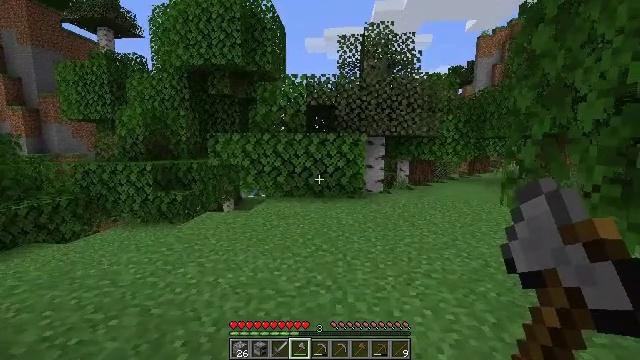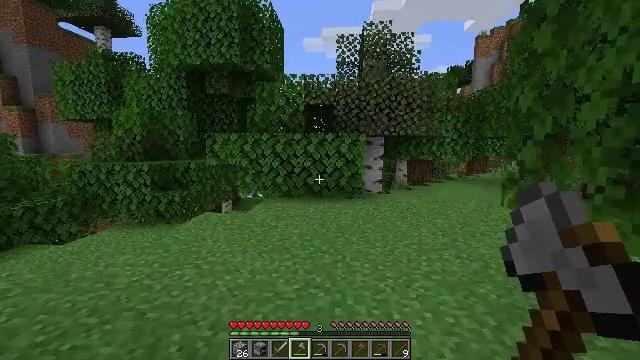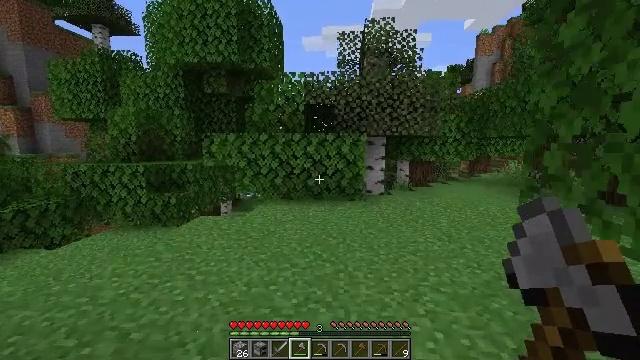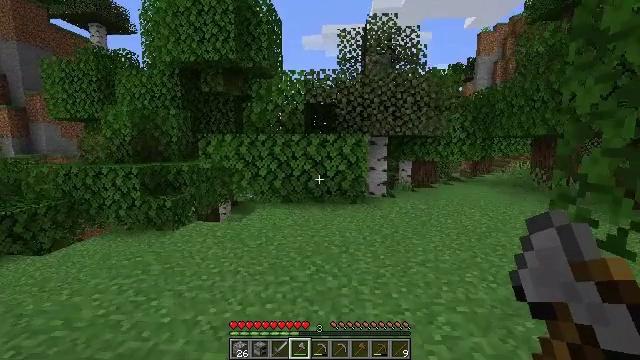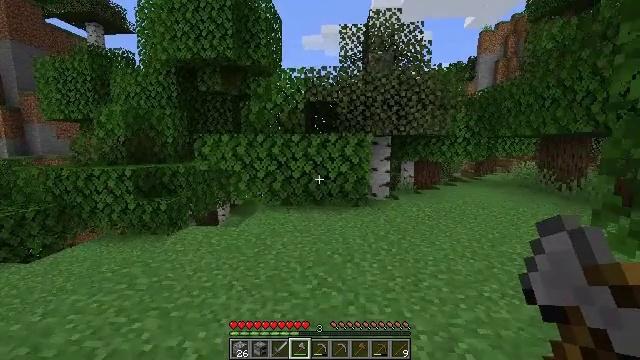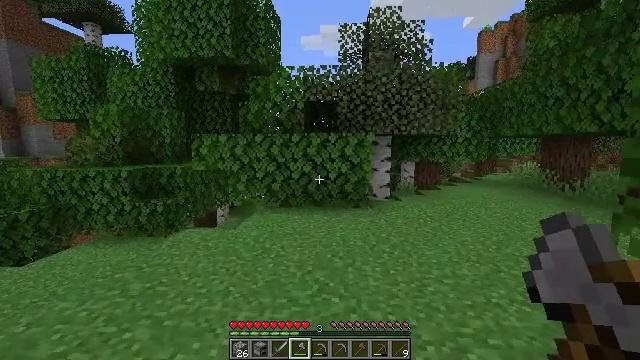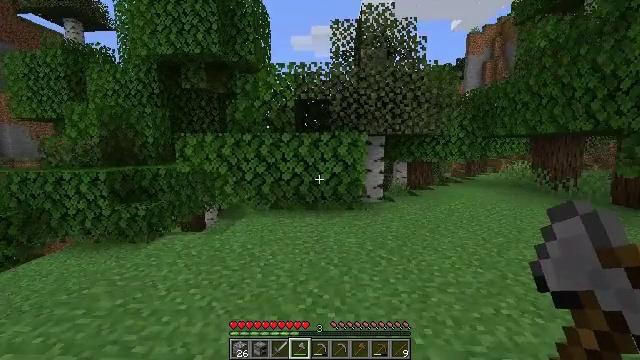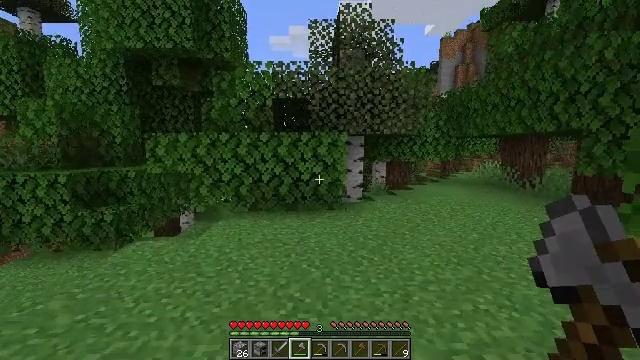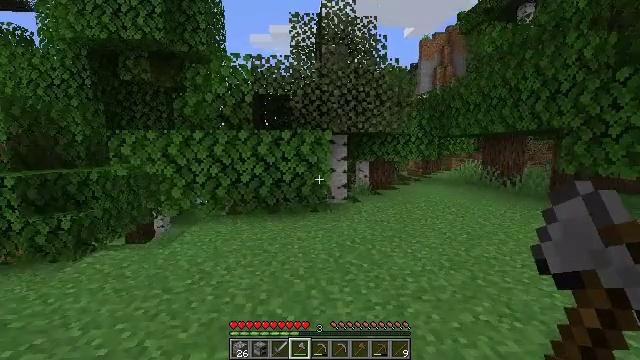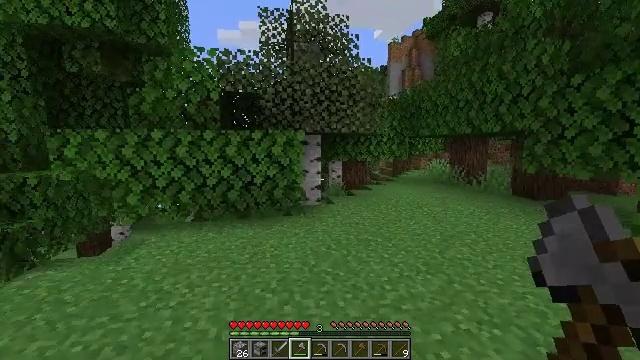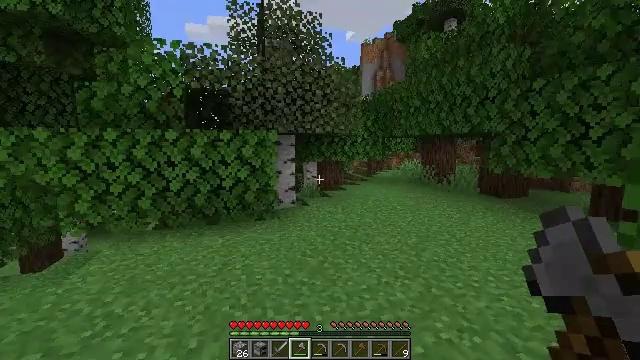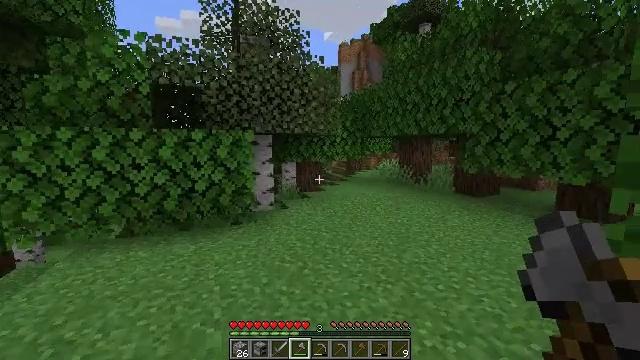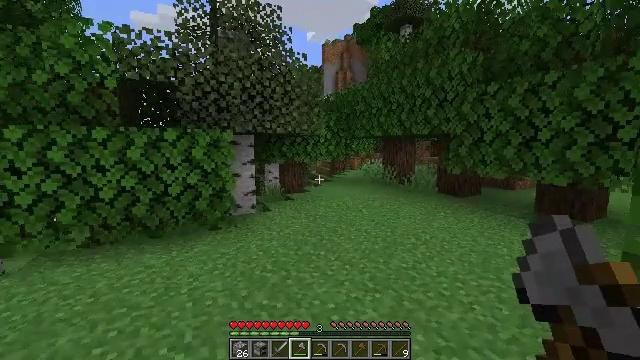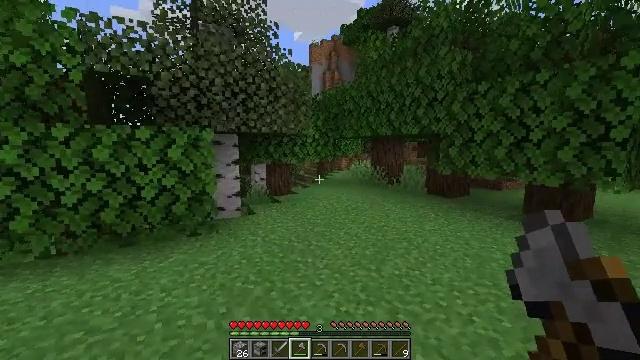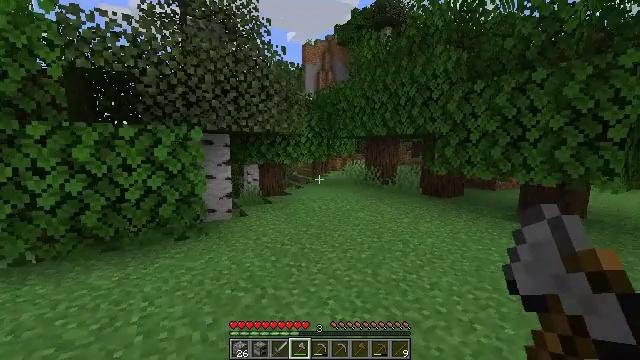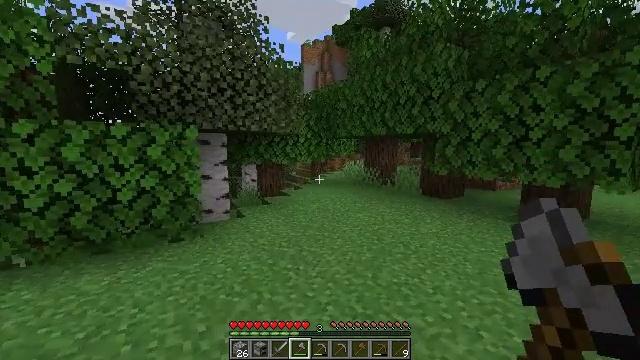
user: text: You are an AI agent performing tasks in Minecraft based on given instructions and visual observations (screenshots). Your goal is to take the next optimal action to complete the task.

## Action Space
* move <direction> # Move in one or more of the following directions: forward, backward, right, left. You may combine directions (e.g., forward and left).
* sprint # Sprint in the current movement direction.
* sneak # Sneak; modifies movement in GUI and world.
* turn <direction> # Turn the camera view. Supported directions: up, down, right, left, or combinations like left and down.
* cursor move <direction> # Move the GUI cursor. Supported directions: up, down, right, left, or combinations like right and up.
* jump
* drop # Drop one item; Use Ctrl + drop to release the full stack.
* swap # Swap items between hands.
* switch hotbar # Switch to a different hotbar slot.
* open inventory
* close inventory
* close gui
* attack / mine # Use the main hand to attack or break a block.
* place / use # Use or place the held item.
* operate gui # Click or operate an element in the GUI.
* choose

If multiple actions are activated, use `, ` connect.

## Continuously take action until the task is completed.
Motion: motion action
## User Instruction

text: Hunt a salmon.
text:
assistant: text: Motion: move forward
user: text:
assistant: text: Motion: move forward
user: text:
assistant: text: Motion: move forward
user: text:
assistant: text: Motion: move forward
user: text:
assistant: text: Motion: move forward
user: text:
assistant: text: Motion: move forward, turn right
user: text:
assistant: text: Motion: move forward, turn right
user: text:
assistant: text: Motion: move forward, turn right
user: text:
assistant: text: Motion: move forward, turn right
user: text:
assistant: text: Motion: move forward, turn right
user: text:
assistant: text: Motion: move forward, turn right
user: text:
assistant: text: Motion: move forward, turn right
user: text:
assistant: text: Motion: move forward, turn right
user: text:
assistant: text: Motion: move forward, turn right
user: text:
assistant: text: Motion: move forward
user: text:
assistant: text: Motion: move forward
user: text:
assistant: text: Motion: move forward
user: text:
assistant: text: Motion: move forward
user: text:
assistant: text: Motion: move forward
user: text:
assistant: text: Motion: move forward
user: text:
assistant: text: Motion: move forward
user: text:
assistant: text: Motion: move forward
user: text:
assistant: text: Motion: move forward
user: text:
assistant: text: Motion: move forward
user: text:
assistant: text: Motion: move forward
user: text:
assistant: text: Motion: move forward
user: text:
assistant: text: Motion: move forward
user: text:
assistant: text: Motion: move forward
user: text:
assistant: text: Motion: move forward
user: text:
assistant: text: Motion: move forward